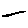
Label: triangle